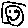
Label: smiley face